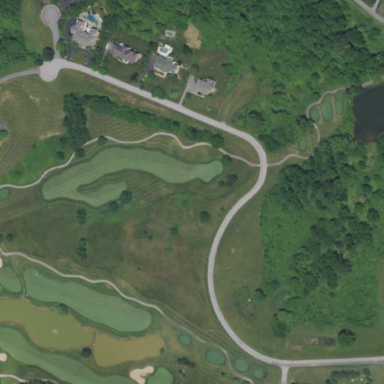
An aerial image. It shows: Meadow area designated as out of bounds for golfing.